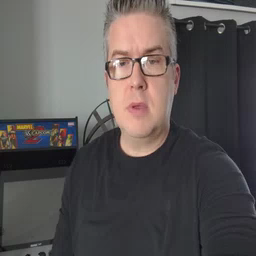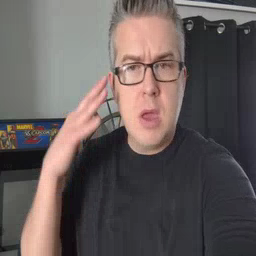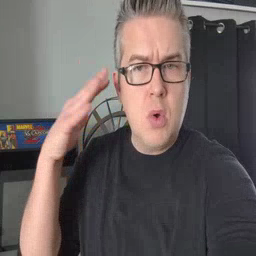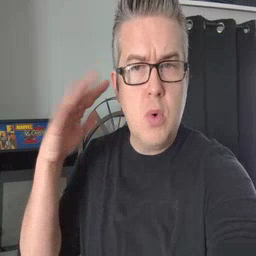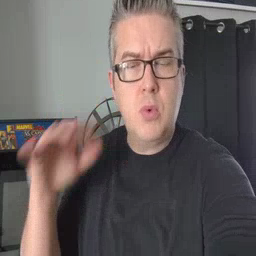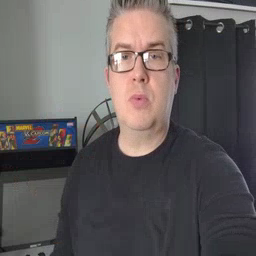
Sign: noisy